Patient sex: F
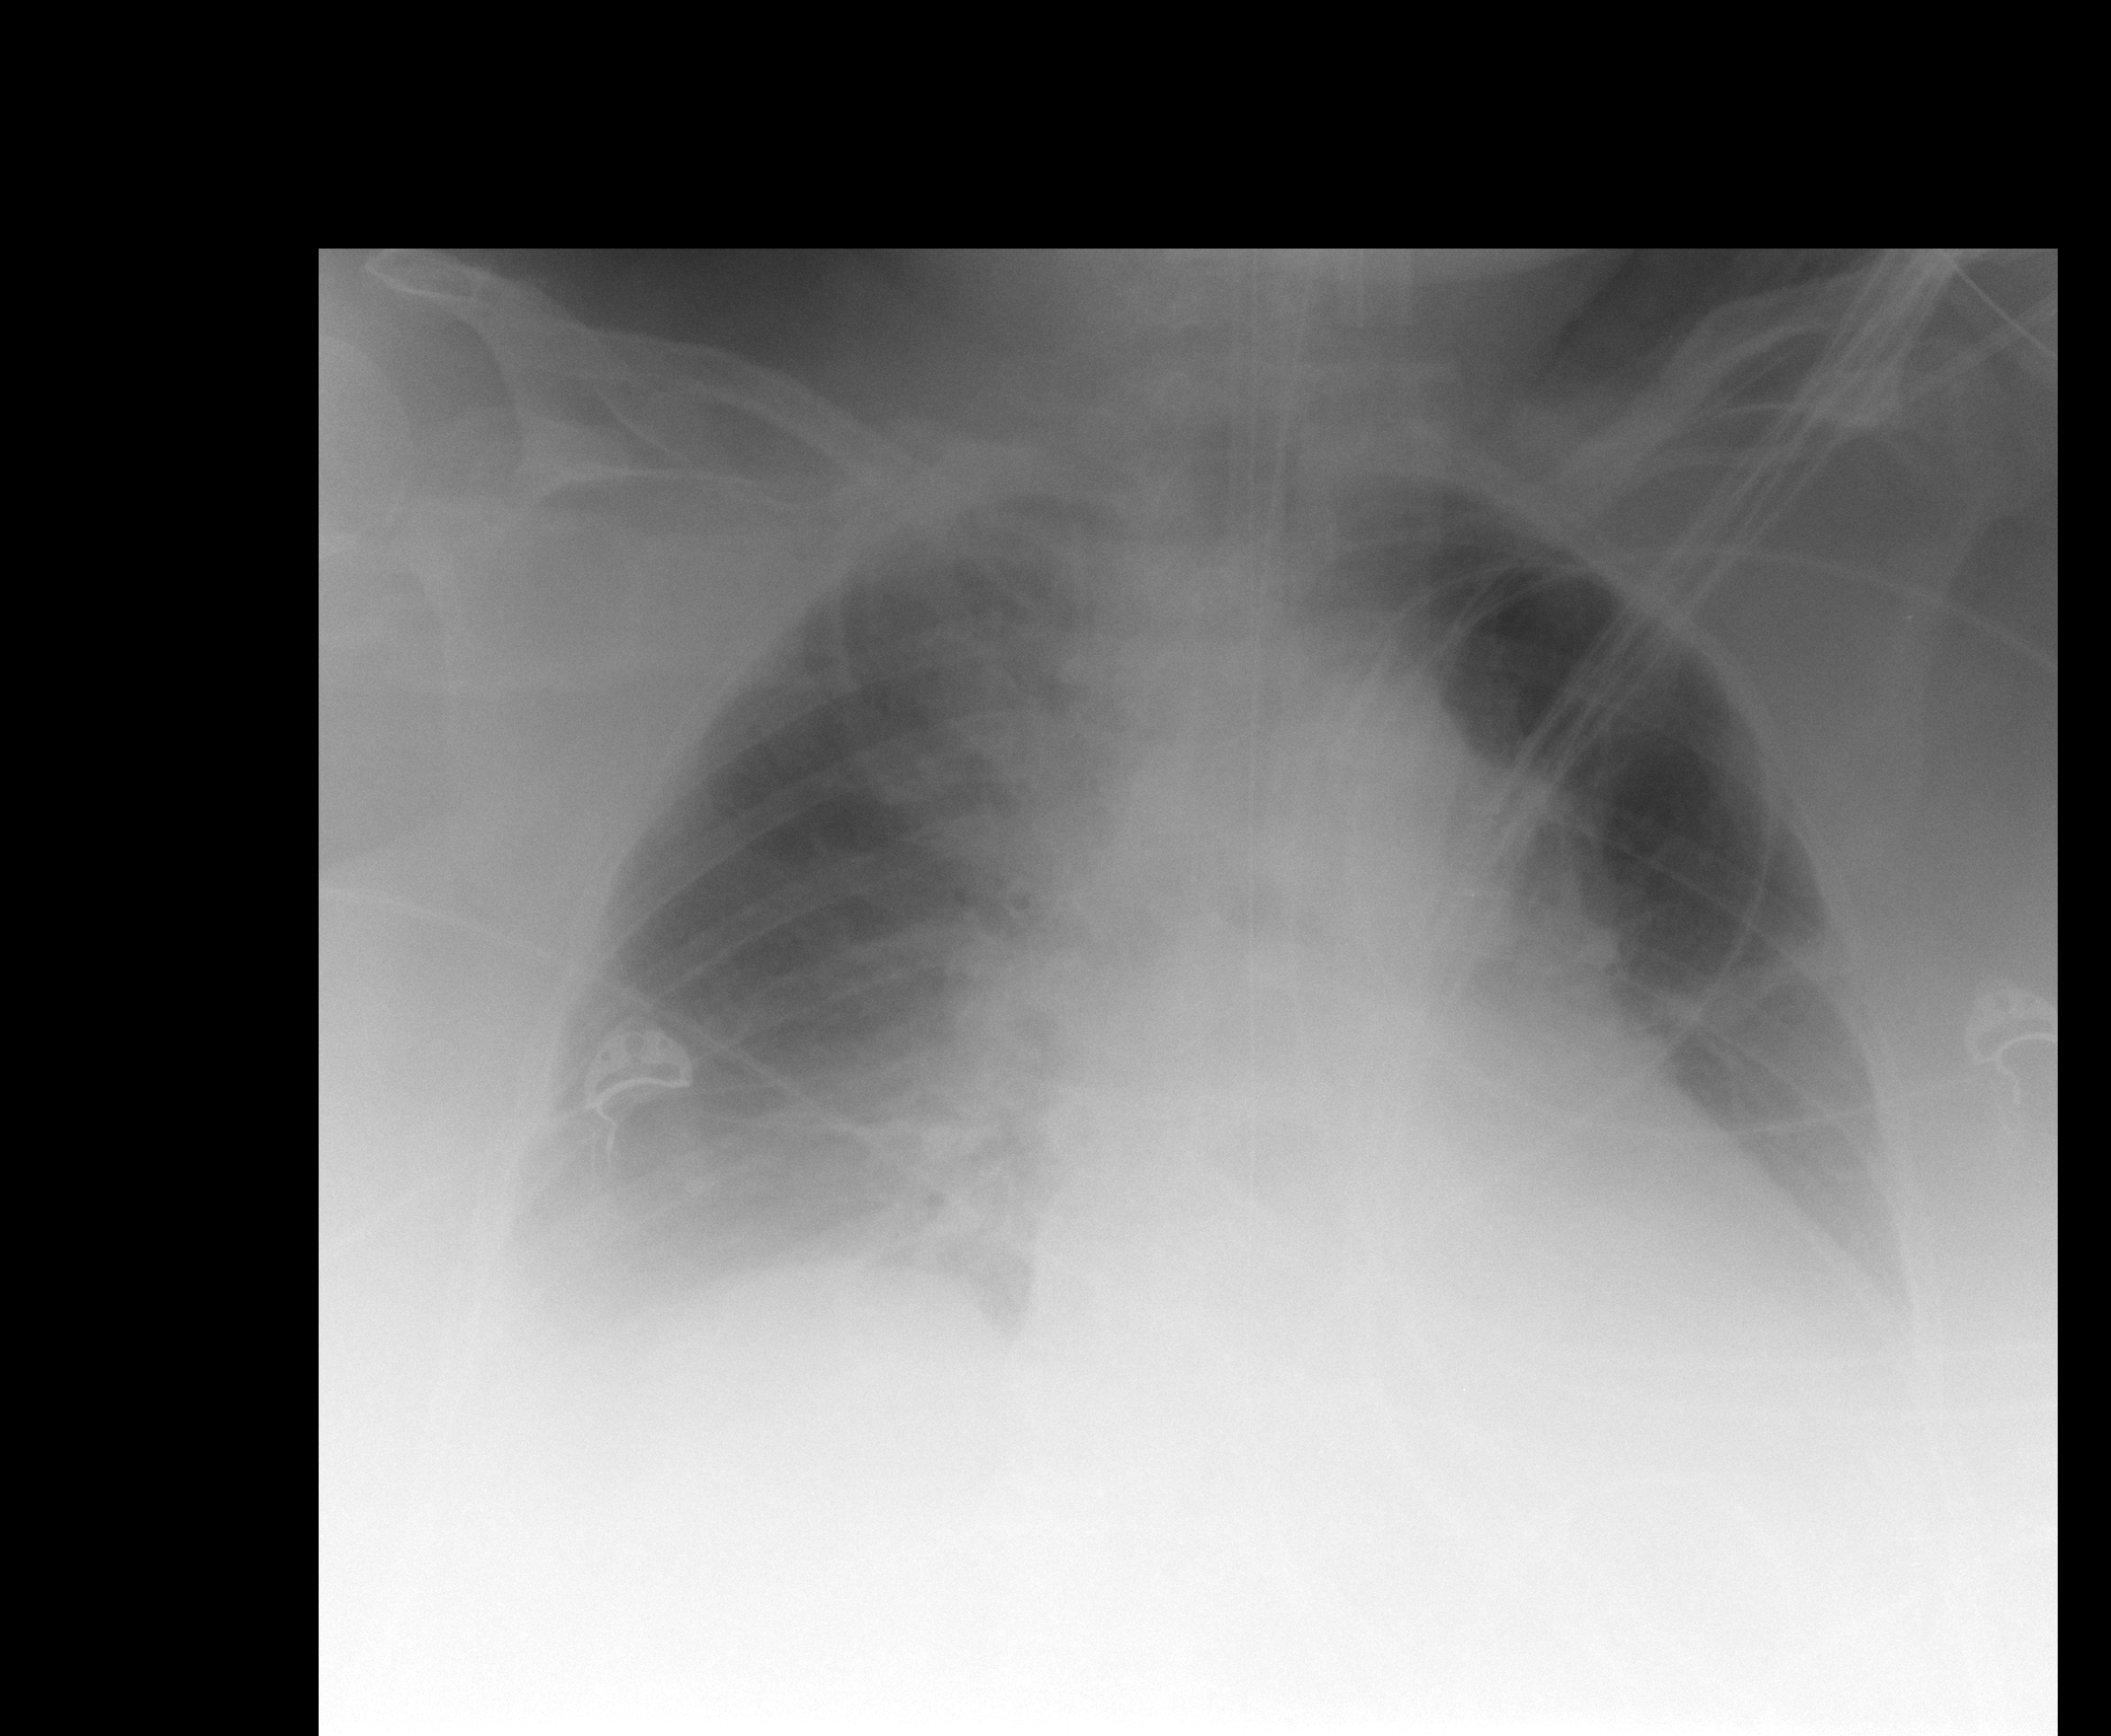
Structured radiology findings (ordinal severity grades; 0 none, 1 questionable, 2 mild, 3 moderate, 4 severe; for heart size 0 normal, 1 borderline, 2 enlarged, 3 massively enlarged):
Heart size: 2
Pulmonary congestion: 1
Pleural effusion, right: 1
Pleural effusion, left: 1
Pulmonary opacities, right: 0
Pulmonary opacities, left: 0
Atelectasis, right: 2
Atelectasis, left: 1